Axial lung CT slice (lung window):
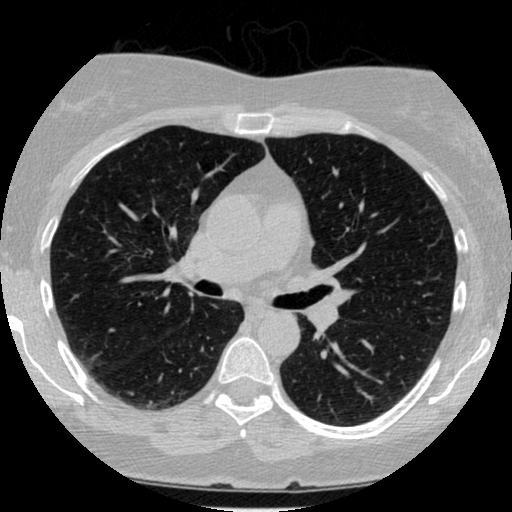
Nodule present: no